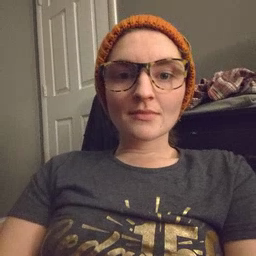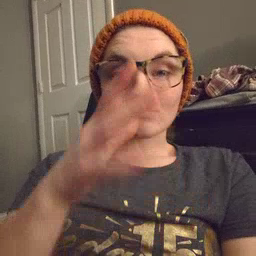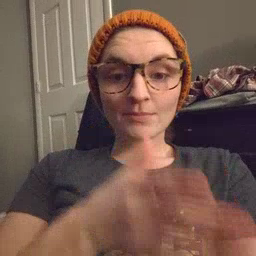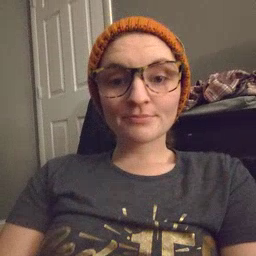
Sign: grandma